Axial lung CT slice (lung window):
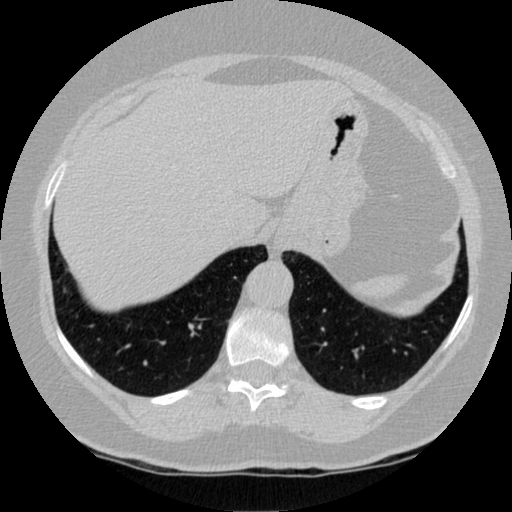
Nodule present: no